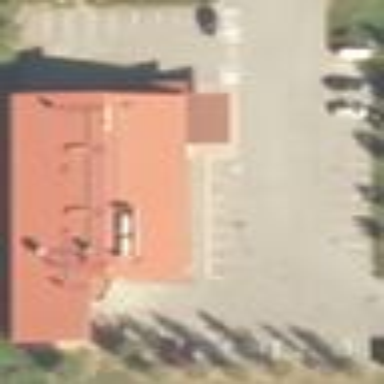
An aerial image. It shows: Street-side parking lot with asphalt surface.